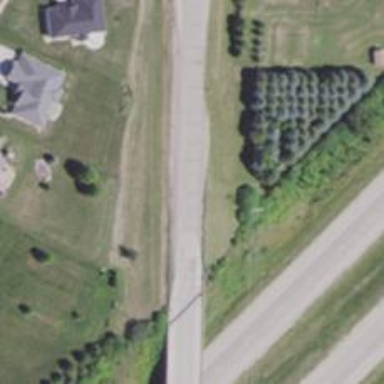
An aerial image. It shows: Tertiary road passing over bridge.